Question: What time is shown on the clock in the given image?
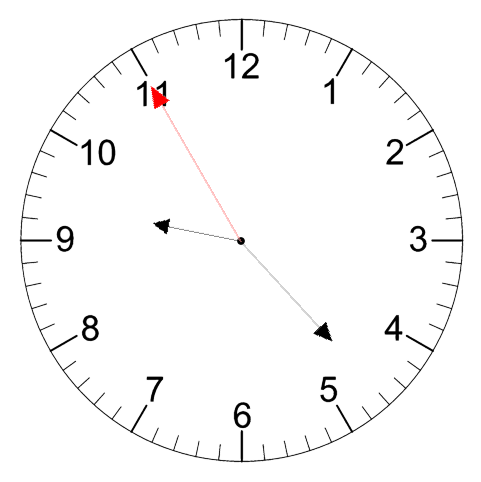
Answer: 09:22:55